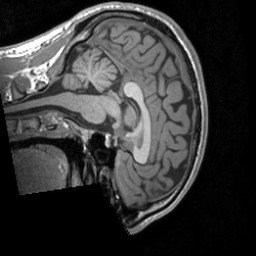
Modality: T1w
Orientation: sagittal
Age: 24
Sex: male
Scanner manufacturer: siemens
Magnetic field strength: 3 T
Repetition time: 1.9 s
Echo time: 0.00226 s